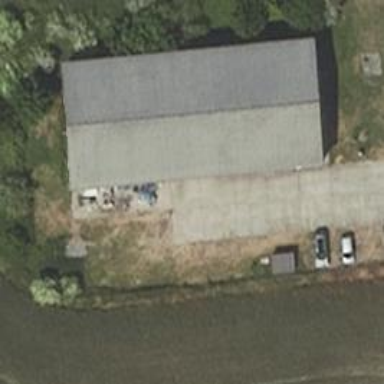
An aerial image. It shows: Gabled farm auxiliary building with grey roof. The roof is oriented along the structure.